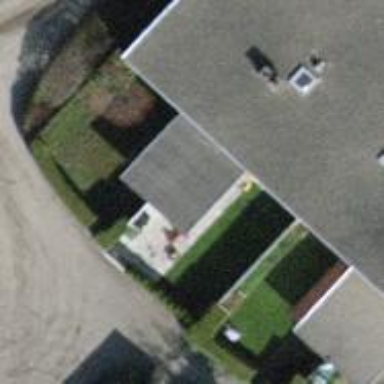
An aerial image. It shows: Terrace building with flat roof.